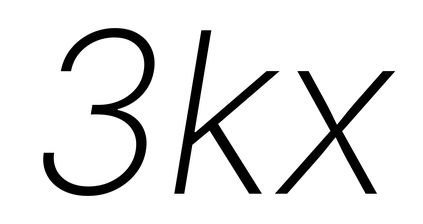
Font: Inter-Italic_ExtraLight_Italic